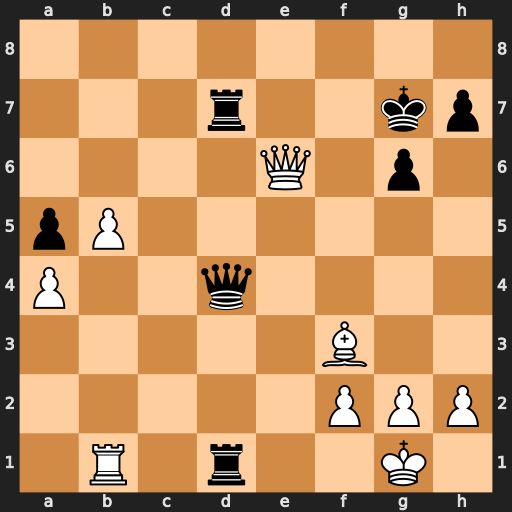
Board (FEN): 8/3r2kp/4Q1p1/pP6/P2q4/5B2/5PPP/1R1r2K1
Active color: w
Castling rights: -
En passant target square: -
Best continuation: Bxd1 Qxd1+ Qe1